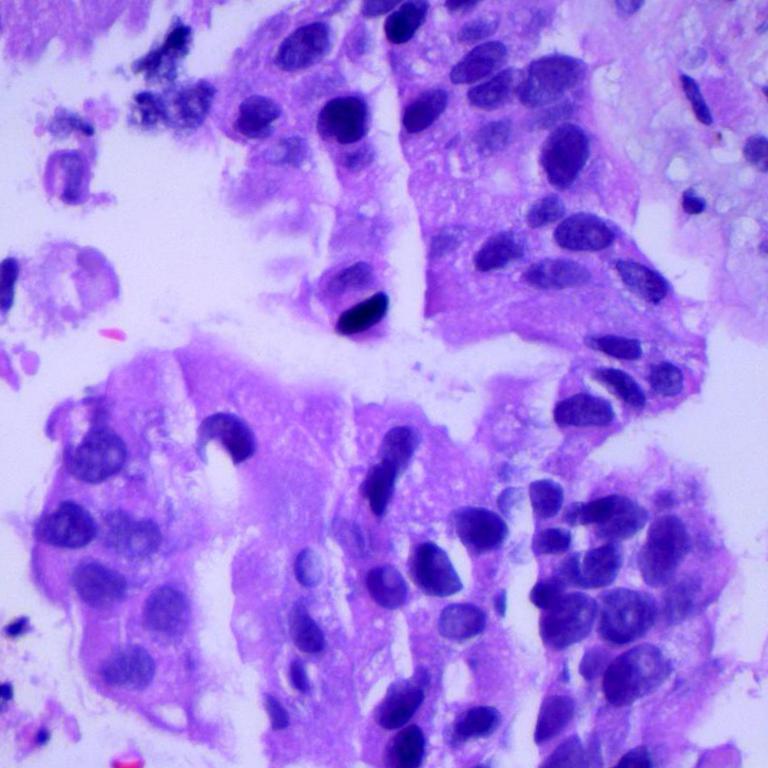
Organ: lung
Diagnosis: adenocarcinomas